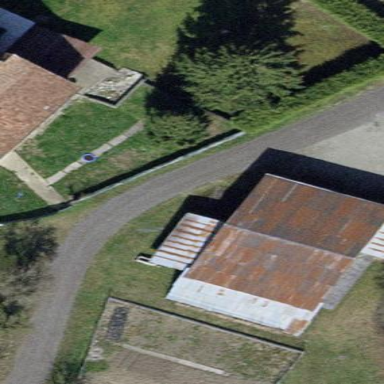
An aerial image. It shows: Shed building.